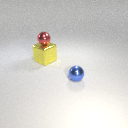
small red metal sphere above large yellow metal cube